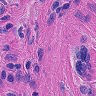
Metastatic tissue present: yes